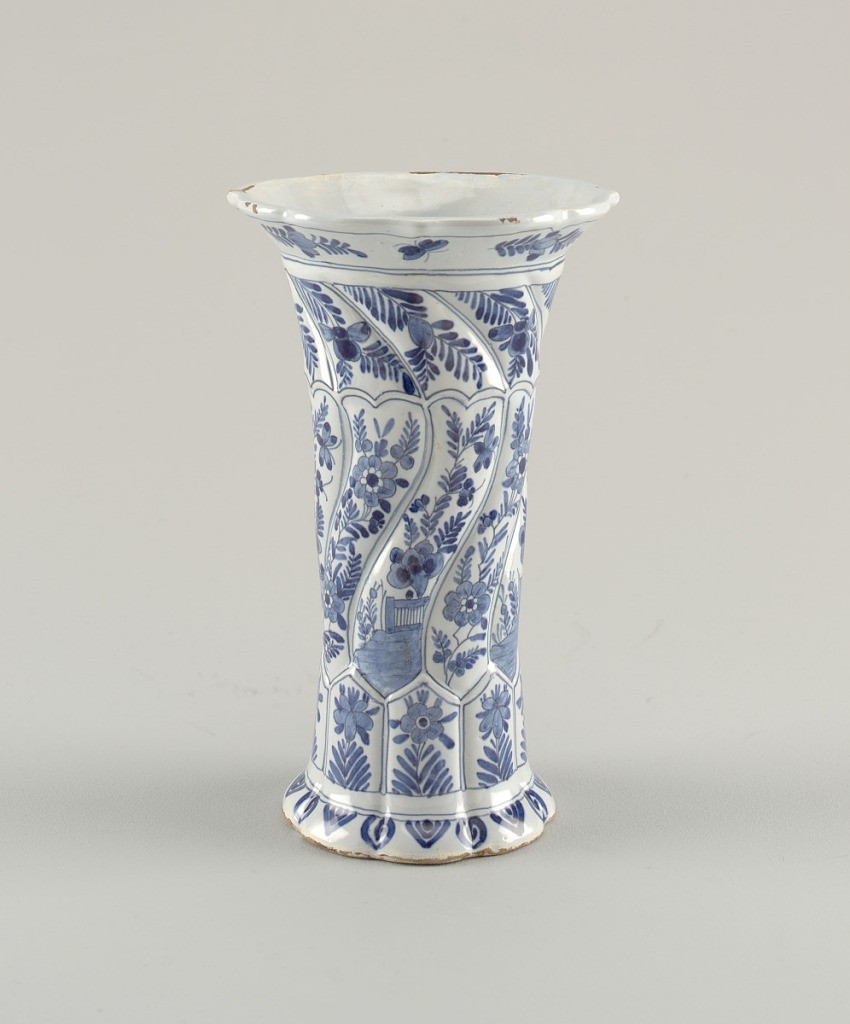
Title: Vase
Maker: P V M
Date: ca. 1800
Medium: Tin-glazed earthenware
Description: Tall, twisted, fluted eight-sided vase with short flared foot and flaring mouth with shaped rim; painted in underglaze blue on white with eight vertical panels each with flower bottom, alternate mid-sections of landscapes or flowers, top section of flowers.